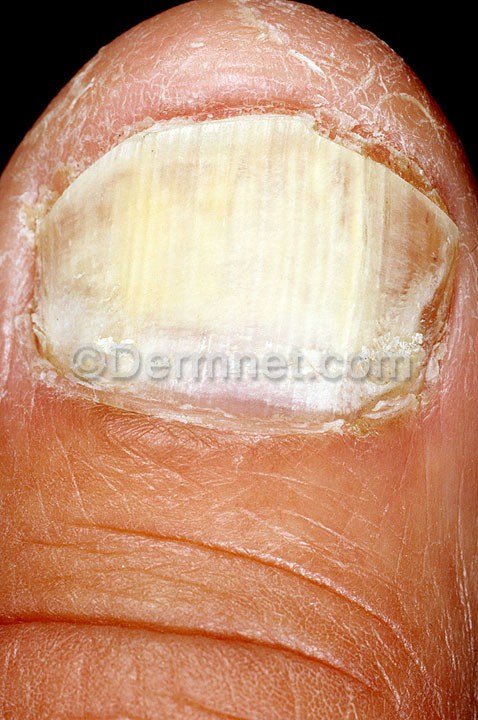
Disease: Nail Fungus and other Nail Disease